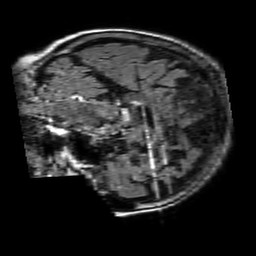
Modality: FLAIR
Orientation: sagittal
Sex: female
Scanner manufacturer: philips
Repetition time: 11 s
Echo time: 0.125 s